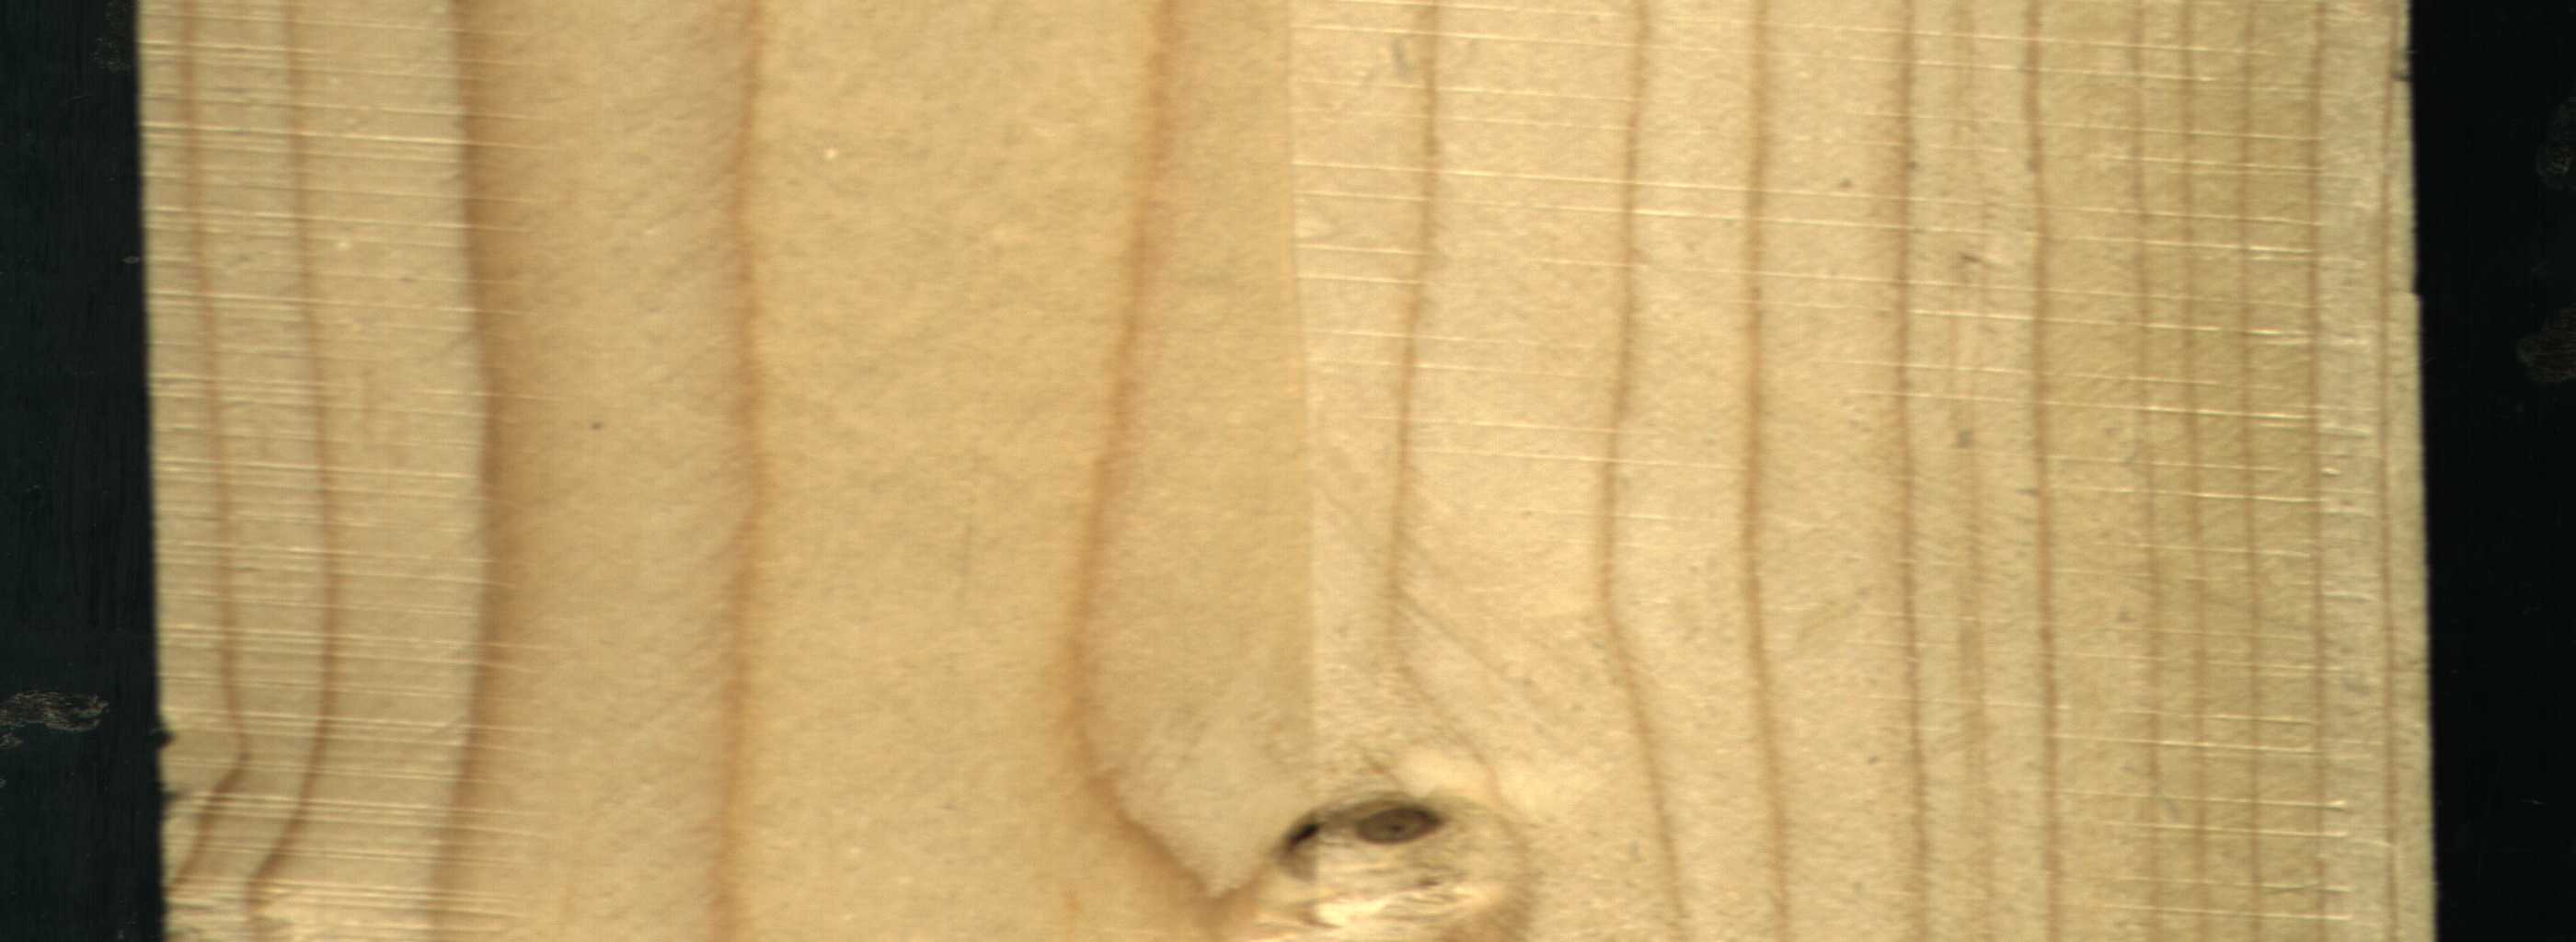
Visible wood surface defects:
Dead_Knot